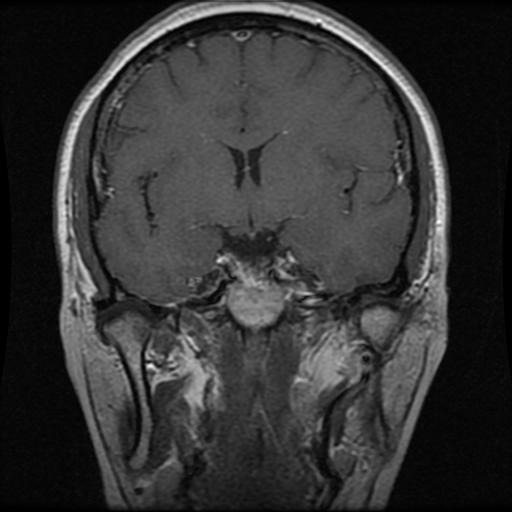
Label: pituitary